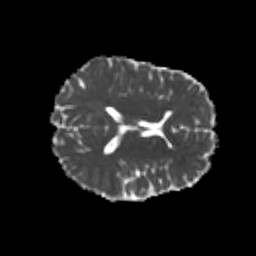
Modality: MD
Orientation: axial
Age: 22
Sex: female
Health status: healthy
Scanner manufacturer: philips
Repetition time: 7.389 s
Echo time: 0.08599 s